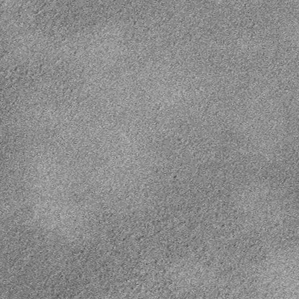
Label: frost